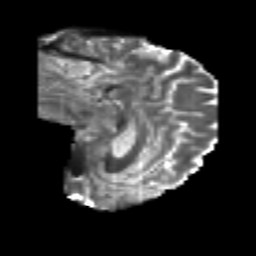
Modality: T2w
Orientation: sagittal
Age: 31
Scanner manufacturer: philips
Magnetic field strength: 3 T
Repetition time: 8.662 s
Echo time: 0.1268 s